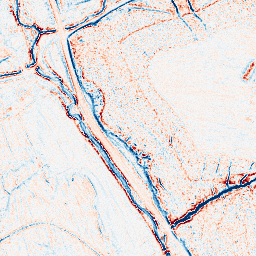
Category: edge_preserving
Decomposition family: anisotropic_diffusion
Decomposition parameters: iterations: 20
kappa: 100
gamma: 0.05
Upsampling method: lanczos
Upsampling parameters: scale: 2
Upsampling scale: 2